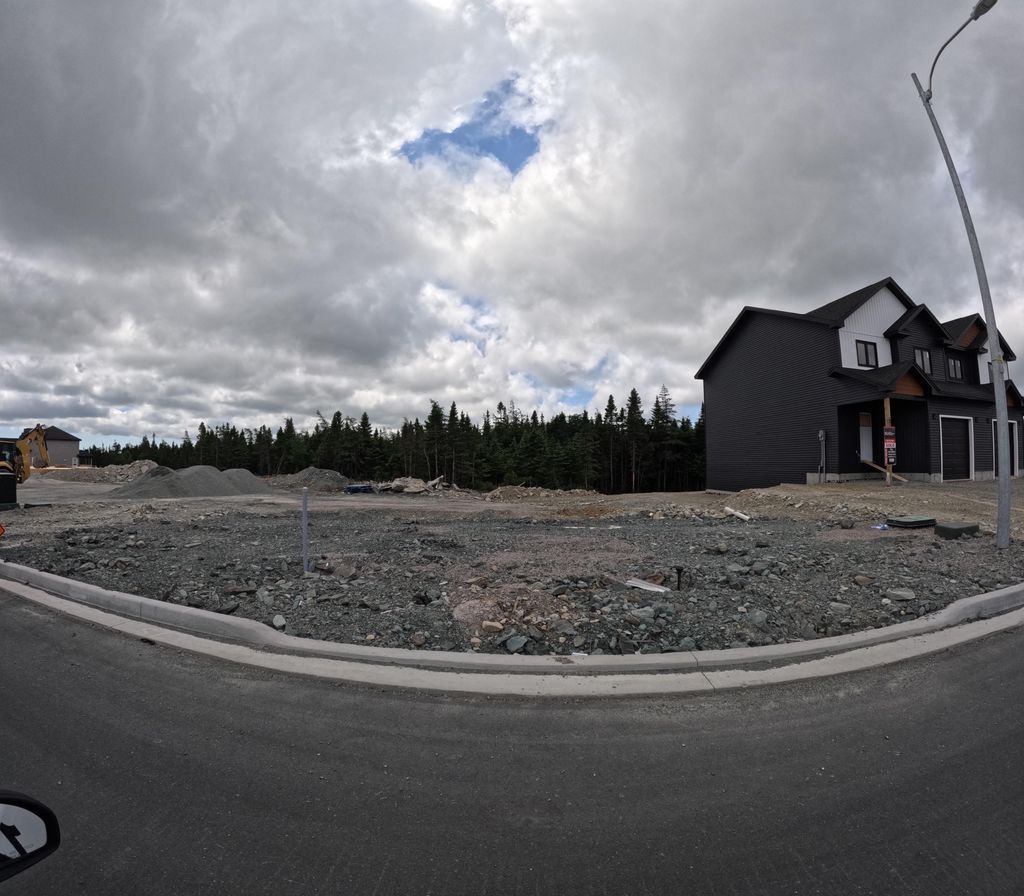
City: st_johns